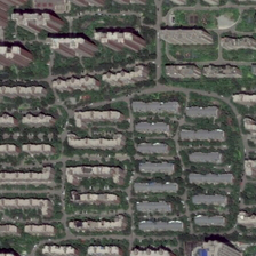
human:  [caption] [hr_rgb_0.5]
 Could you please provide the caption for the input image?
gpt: Shrubs around tall buildings.

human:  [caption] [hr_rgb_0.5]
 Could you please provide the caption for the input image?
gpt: Shrubbery around high-rise buildings

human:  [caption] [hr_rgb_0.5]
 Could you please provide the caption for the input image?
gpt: bushes around tall buildings.

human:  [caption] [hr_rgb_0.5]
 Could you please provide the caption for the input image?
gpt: red sun of tall buildings .

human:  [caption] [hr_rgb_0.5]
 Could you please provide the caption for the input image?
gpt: Trees to the REDOR of tall buildings.